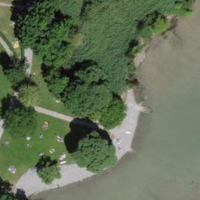
EUNIS habitat code: 24
Species observed at this site:
Salix alba